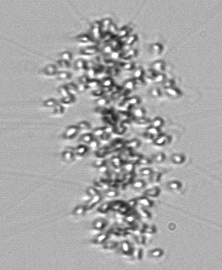
Label: Chaetoceros_didymus_TAG_external_flagellate